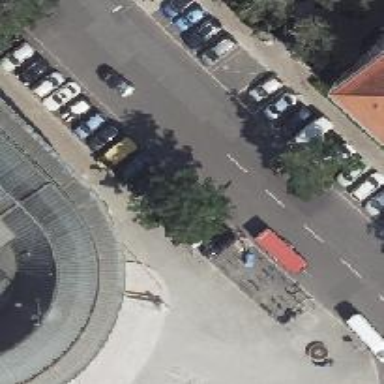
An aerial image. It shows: Parking available on the street side.